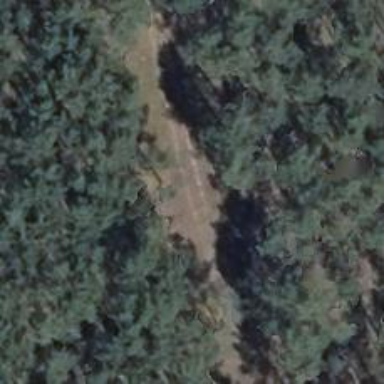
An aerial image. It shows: Dirt track road with grade 4 track type.